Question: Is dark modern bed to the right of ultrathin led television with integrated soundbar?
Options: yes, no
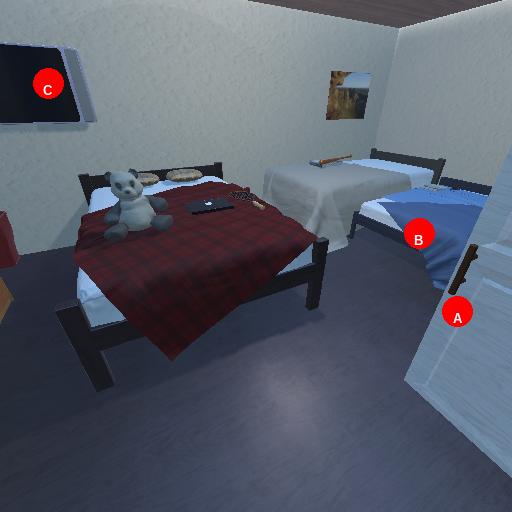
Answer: yes